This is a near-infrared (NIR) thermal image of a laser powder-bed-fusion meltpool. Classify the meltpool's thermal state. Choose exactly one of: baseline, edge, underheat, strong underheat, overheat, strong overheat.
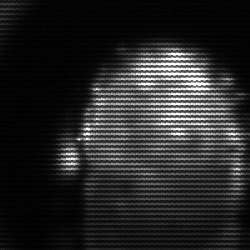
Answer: baseline